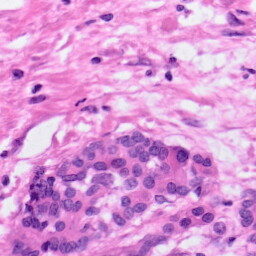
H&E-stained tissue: Pancreatic